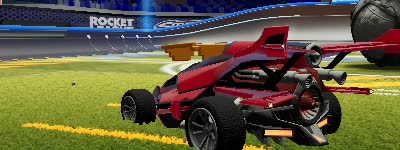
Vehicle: aftershock